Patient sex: M
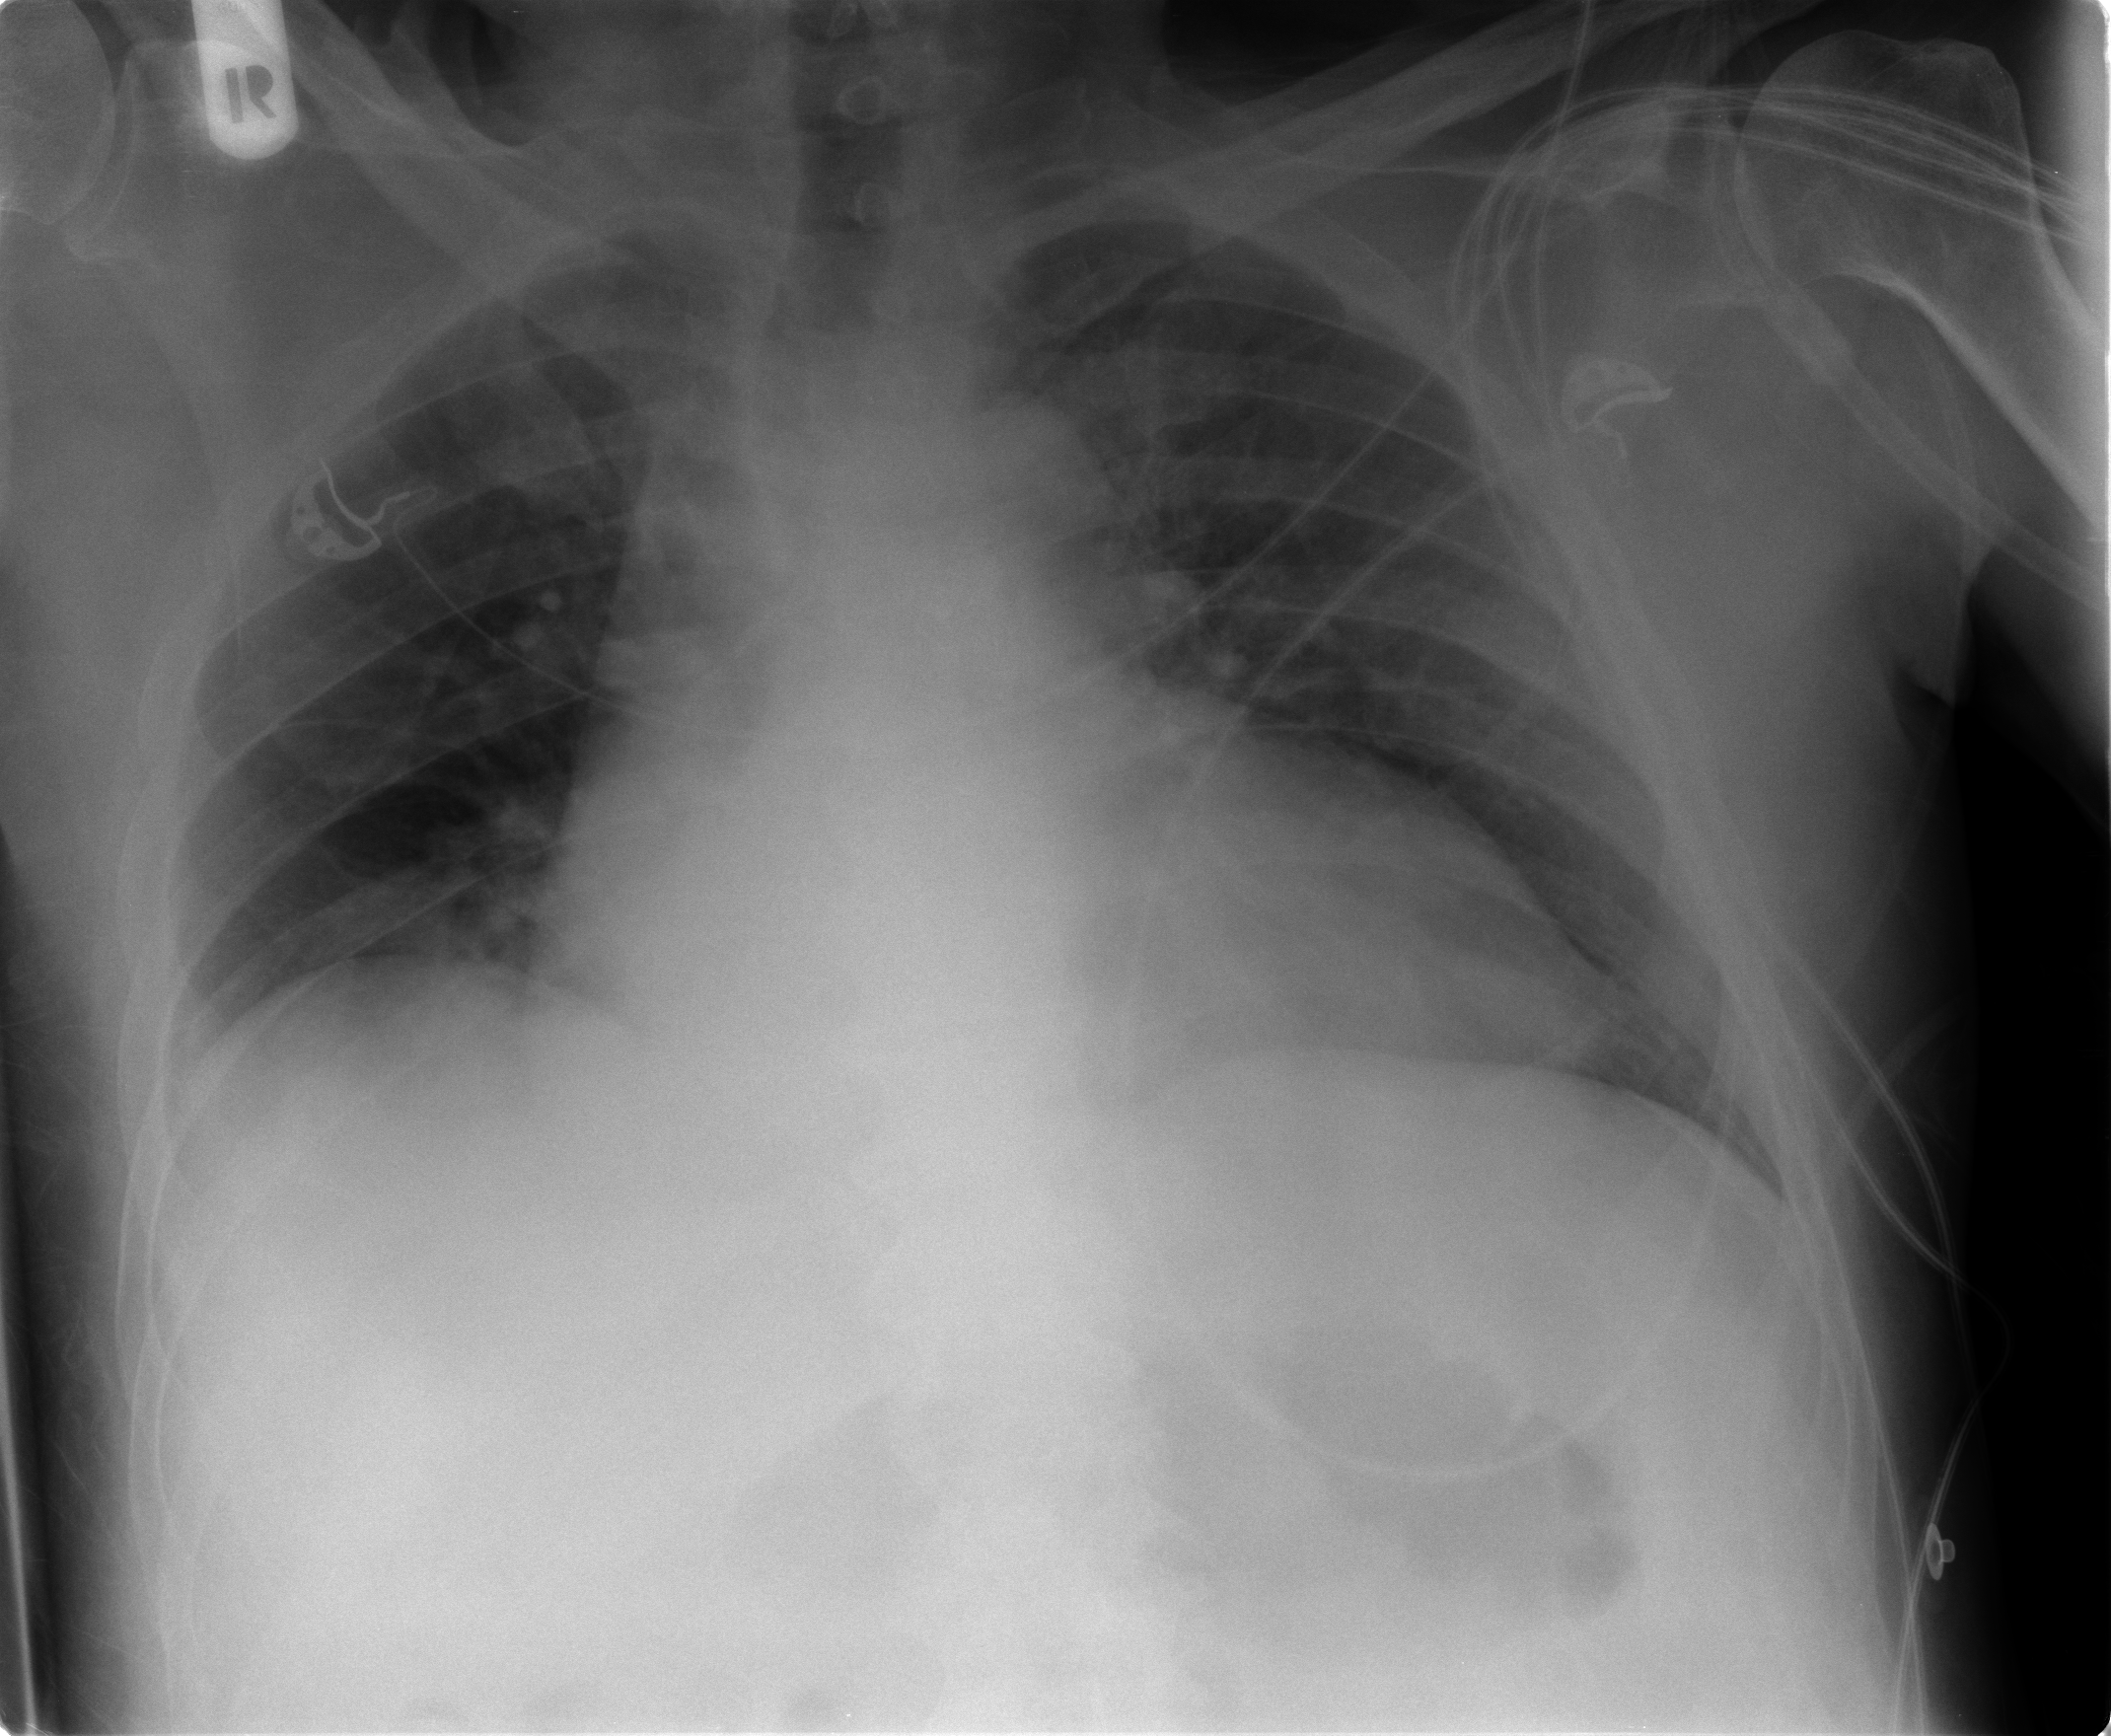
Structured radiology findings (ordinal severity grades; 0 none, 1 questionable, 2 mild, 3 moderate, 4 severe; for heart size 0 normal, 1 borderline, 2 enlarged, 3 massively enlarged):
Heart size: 3
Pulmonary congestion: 2
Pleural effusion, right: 2
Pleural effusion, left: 0
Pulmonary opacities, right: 1
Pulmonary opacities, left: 1
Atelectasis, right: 2
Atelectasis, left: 2